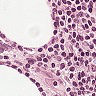
Metastatic tissue present: no